Interaction volume radius: 10 \u00c5
Interaction volume height: 20 \u00c5
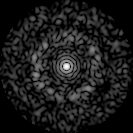
Disorder parameter: 0.8481